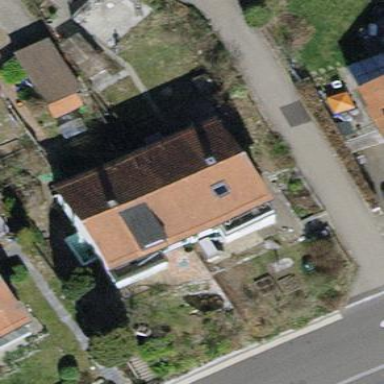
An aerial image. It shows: House with tile roof.